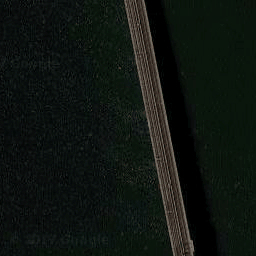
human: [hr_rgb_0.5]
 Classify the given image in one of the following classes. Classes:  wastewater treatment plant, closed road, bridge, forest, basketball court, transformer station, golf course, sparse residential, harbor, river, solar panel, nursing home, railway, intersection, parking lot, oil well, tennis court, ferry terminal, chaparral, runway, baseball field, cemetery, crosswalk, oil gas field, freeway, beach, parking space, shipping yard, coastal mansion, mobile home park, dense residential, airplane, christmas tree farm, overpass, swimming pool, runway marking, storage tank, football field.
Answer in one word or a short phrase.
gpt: bridge